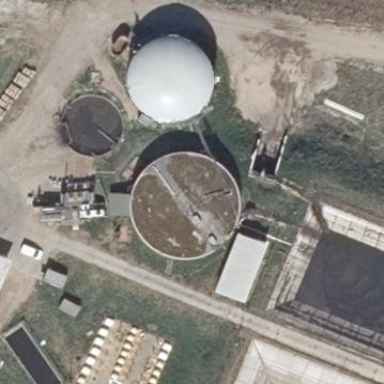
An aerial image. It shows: Slurry tank building.